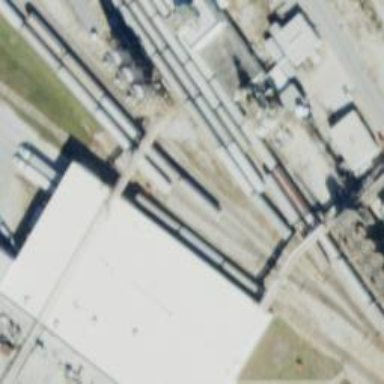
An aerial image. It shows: Rail spur service.